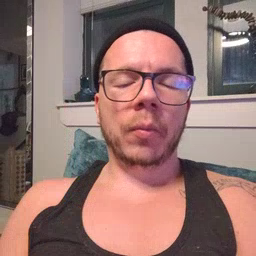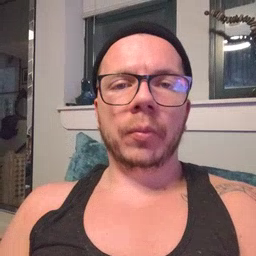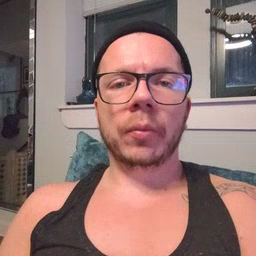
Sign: hello